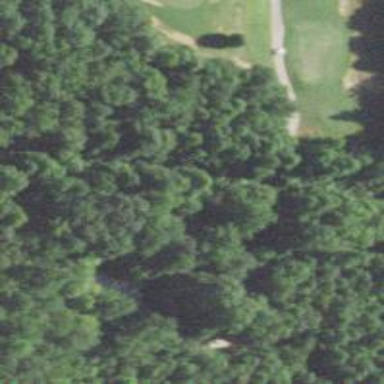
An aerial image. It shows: Path for both road and golf.